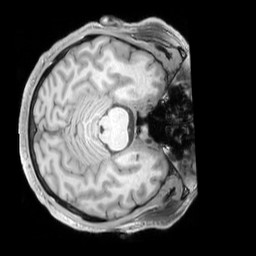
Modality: T1w
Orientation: axial
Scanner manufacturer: siemens
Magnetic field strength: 3 T
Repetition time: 2.3 s
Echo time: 0.00226 s